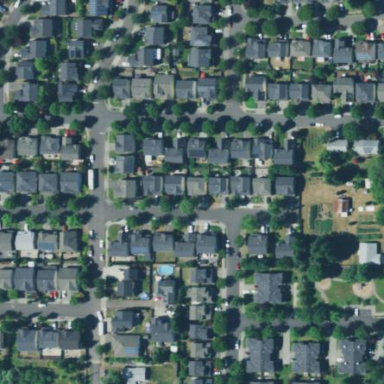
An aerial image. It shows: Single-family residential area.